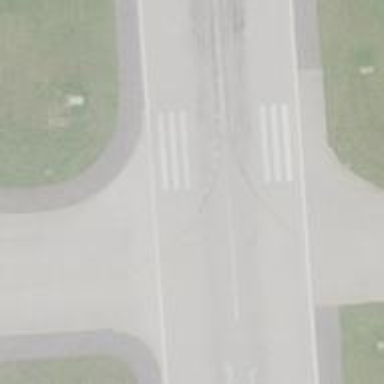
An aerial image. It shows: Image of taxiway at airport.